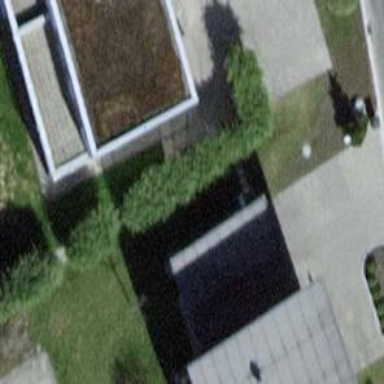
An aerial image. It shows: Garage building.